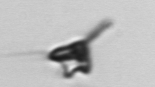
Label: Pyramimonas_longicauda